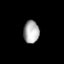
Tissue: lung
Cell type: Fibroblasts
Senescence score: 0.5823
Nuclear area (px): 346
Mean DAPI intensity: 173.055